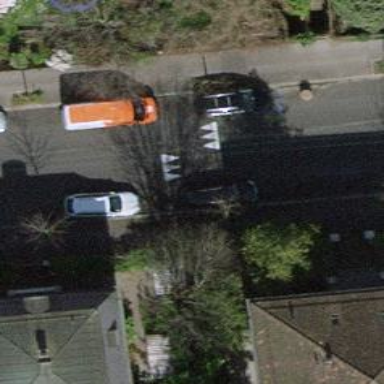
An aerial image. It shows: Traffic calming hump on the road.